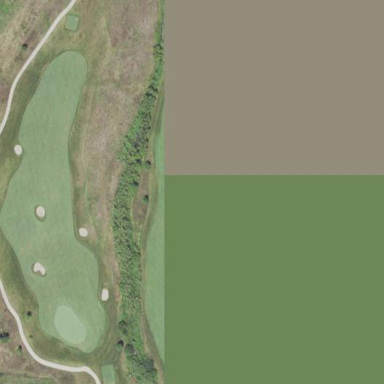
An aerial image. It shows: Golf fairway surrounded by grass.